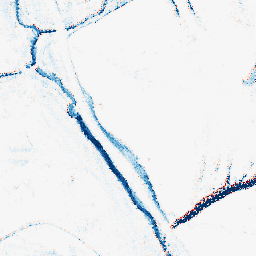
Category: morphological
Decomposition family: morphological_square
Decomposition parameters: operation: closing
size: 10
Upsampling method: regularized
Upsampling parameters: scale: 2
lambda_reg: 0.1
Upsampling scale: 2